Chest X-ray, PA view. Patient: 67 years old, sex M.
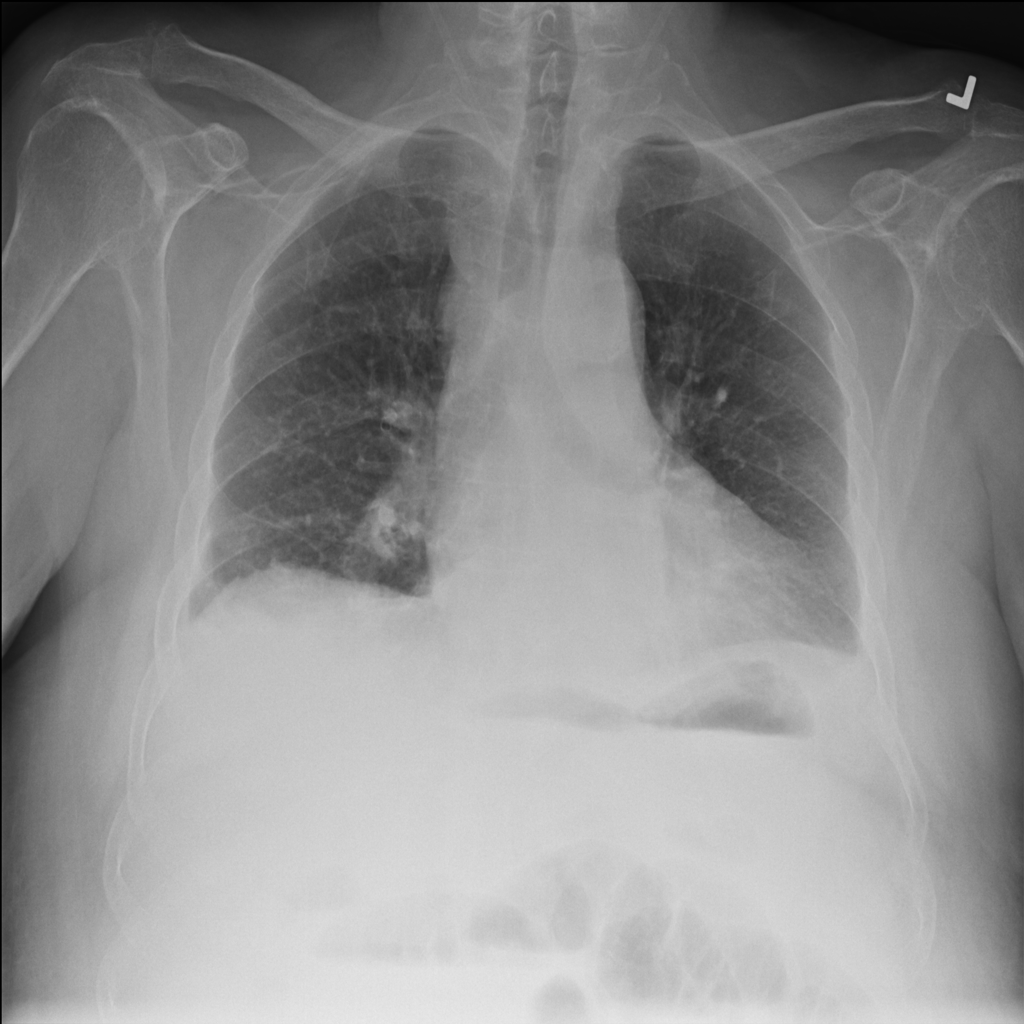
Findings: No Finding